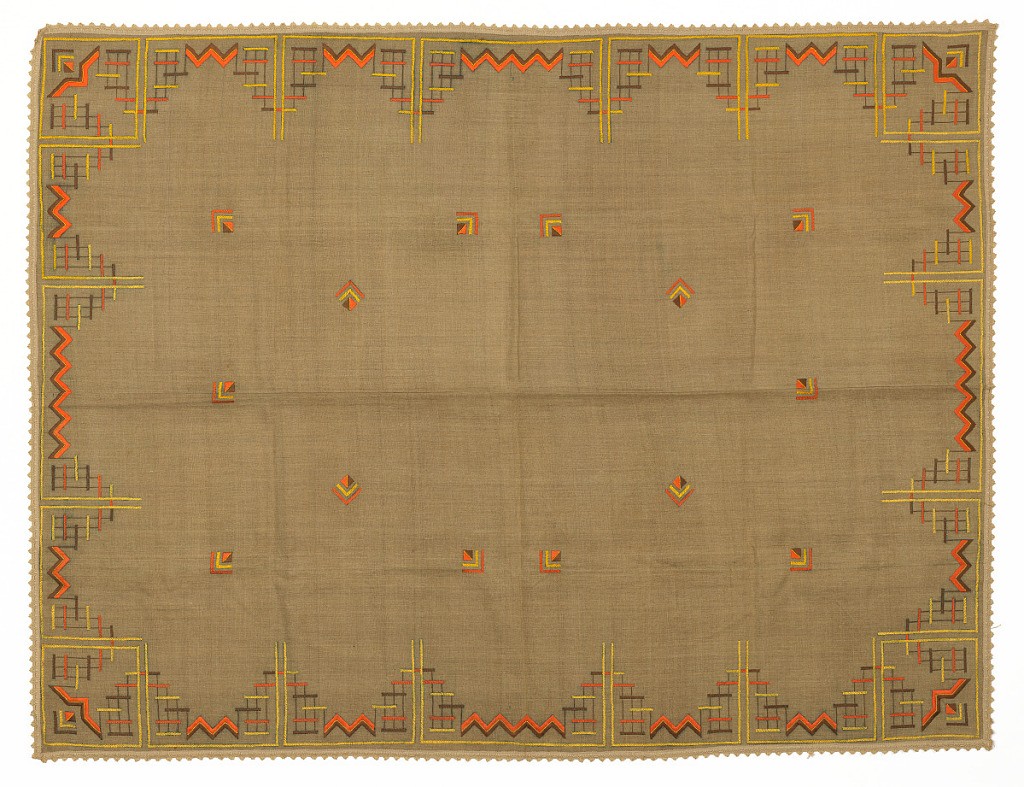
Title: Tablecloth
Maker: Unknown
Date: ca. 1910
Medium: linen ground, cotton border, mercerized cotton embroidery Technique: embroidered on plain weave
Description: Rectangular brown tablecloth embroidered in a geometric and linear pattern of orange, brown and yellow.